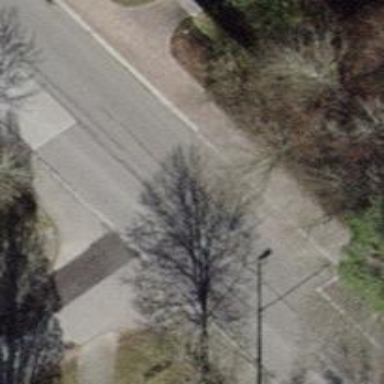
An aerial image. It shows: Tertiary road with asphalt surface. The road features trolley wires pointing forward.